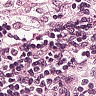
Metastatic tissue present: no